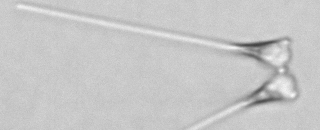
Label: Asterionellopsis_glacialis